Field crop: tomato
Growth stage: 1
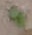
Species: solanum